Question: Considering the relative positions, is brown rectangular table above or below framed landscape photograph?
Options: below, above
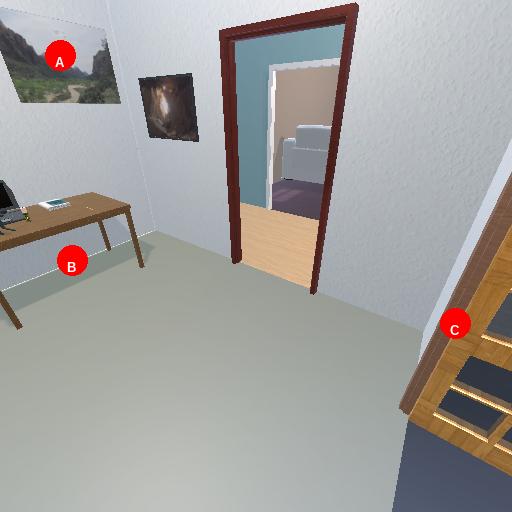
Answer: below